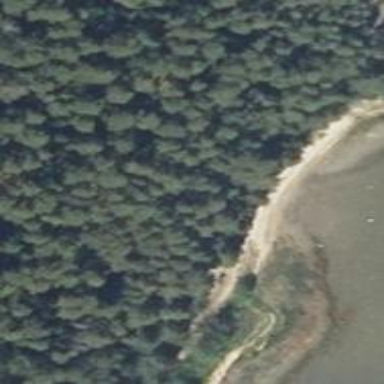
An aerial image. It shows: Scenic beach with natural beauty.